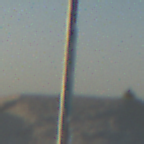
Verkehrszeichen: Parken
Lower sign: MehrspurigeFahrzeugeFrei1
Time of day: SunriseSunset
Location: Outdoor (Beach)
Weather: Clear
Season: NotSpecified
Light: Natural